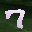
Label: 7